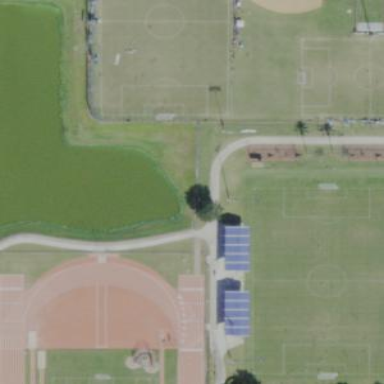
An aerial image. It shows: Soccer pitch designated for leisure and sports activities.